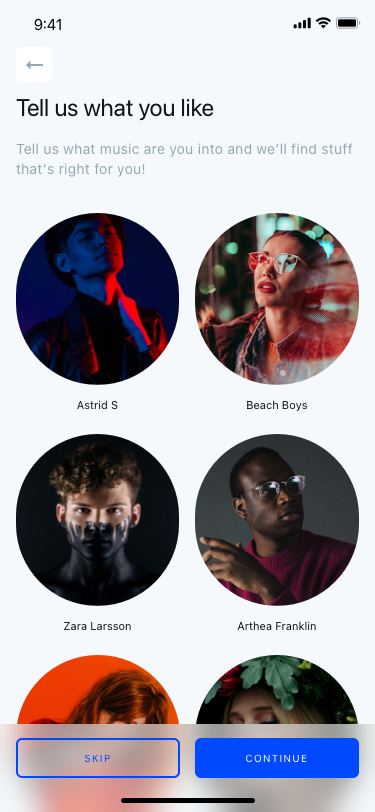
Text in this UI design:
Tell us what music are you into and we’ll find stuff that's right for you!
Tell us what you like